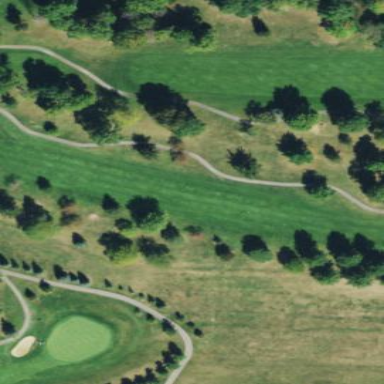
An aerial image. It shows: Golf fairway in the image.